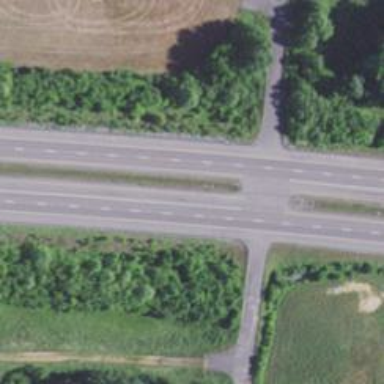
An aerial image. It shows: Asphalt trunk highway classified as expressway.